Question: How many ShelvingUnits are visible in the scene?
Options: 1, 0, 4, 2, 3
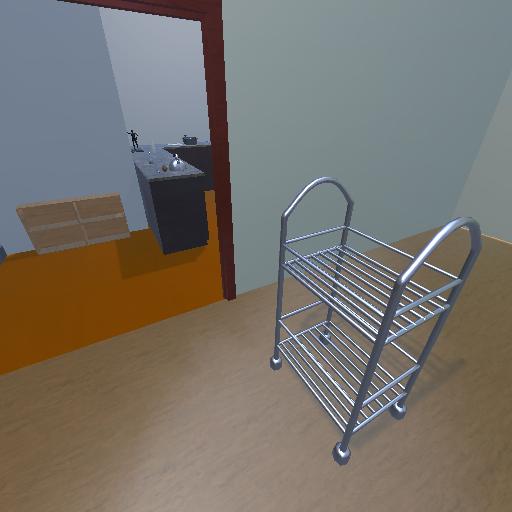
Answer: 1